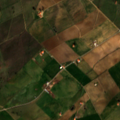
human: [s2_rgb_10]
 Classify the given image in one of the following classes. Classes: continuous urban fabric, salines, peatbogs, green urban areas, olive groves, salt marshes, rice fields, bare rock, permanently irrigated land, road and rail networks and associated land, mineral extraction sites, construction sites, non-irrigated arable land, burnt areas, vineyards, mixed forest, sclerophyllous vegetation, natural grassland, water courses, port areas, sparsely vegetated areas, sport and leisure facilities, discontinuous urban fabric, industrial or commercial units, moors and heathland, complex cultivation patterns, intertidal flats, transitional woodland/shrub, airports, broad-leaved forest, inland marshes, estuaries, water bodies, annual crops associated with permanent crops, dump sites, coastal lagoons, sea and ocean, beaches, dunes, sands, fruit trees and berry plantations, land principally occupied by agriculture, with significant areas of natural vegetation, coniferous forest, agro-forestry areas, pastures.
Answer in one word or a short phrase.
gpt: olive groves, complex cultivation patterns